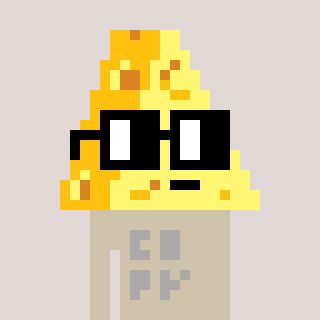
a pixel art character with square black glasses, a cheese-shaped head and a bege-colored body on a warm background